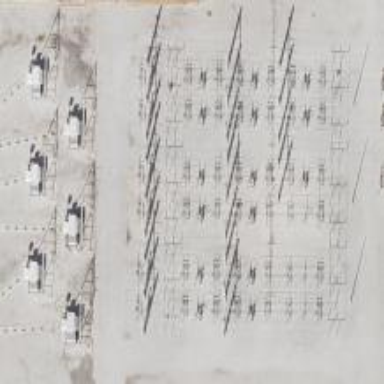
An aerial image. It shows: Switch used for power control.